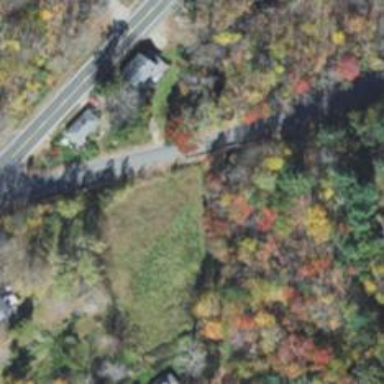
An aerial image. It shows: Residential road with bridge.